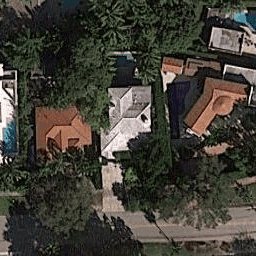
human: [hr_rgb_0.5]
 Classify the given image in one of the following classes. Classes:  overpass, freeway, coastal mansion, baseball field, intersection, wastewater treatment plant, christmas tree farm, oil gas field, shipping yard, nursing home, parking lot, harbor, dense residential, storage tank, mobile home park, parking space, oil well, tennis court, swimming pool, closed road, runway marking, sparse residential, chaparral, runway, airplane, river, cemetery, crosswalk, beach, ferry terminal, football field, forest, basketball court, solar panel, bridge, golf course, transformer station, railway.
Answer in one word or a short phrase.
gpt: coastal mansion